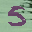
Label: 5